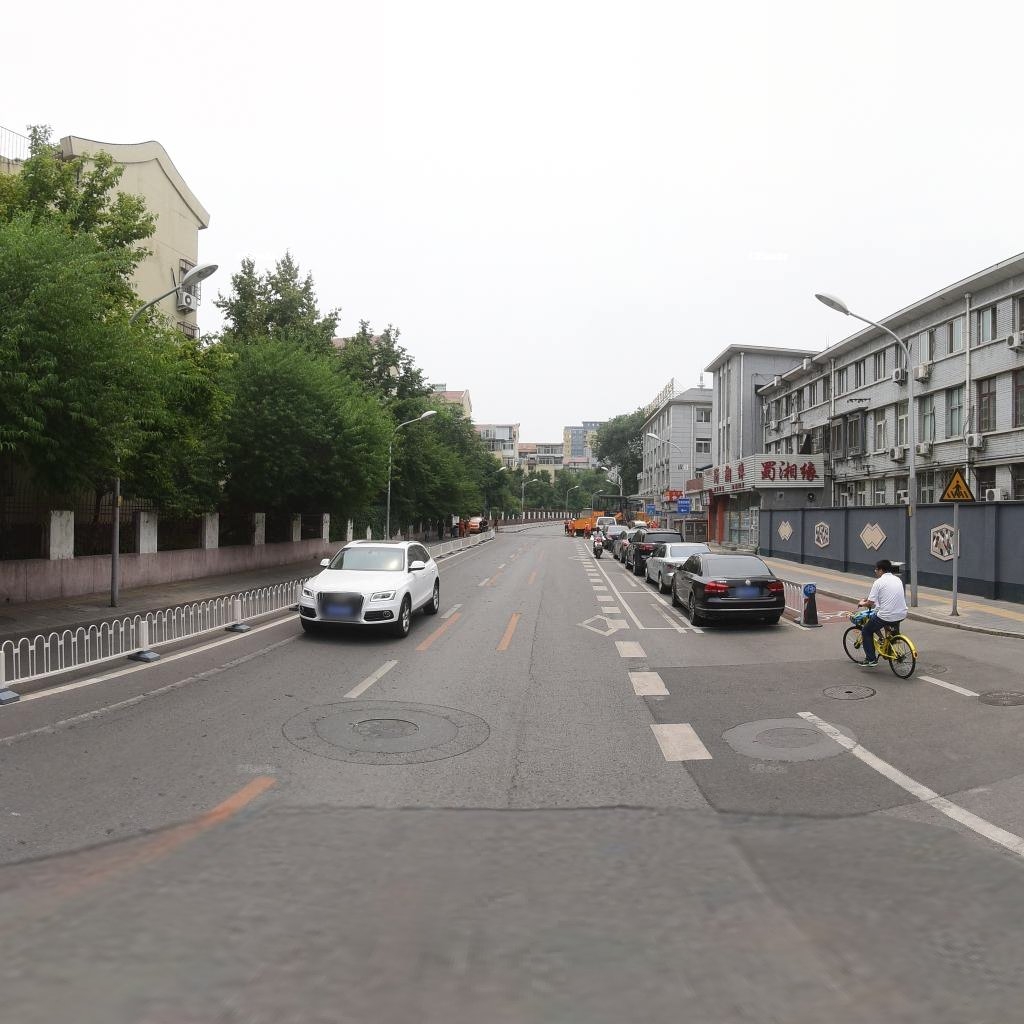
Region: Xicheng
Road damage annotations: longitudinal crack, manhole cover, manhole cover, manhole cover, manhole cover, manhole cover